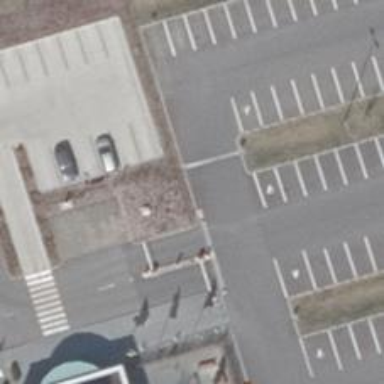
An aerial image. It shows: Asphalt parking aisle designated as service road.